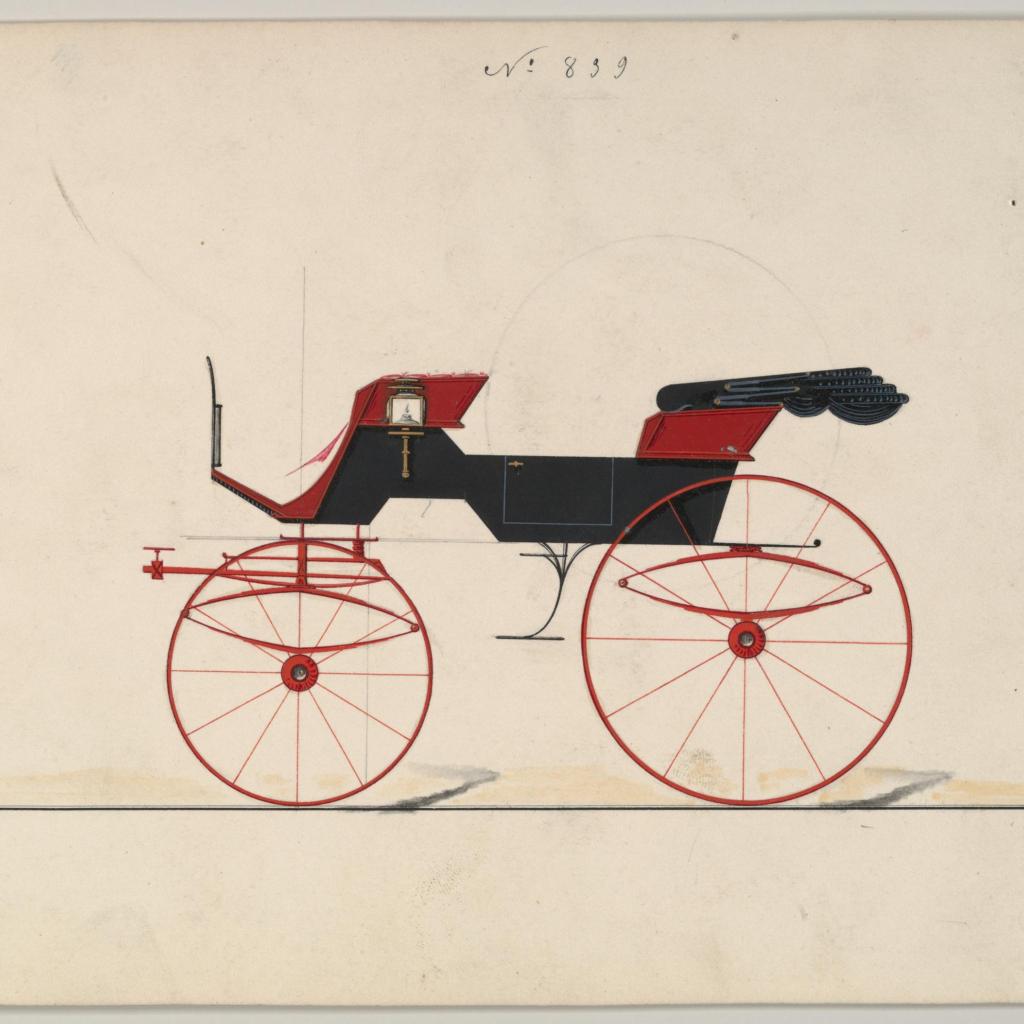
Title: Design for Phaeton, no. 839
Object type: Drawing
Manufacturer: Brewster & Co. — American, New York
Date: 1850–74
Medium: Graphite, pen and black ink, watercolor and gouache with metallic ink and gum arabic
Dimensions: sheet: 6 1/16 x 8 3/4 in. (15.4 x 22.2 cm)
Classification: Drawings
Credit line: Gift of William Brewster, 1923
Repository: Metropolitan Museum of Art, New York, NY